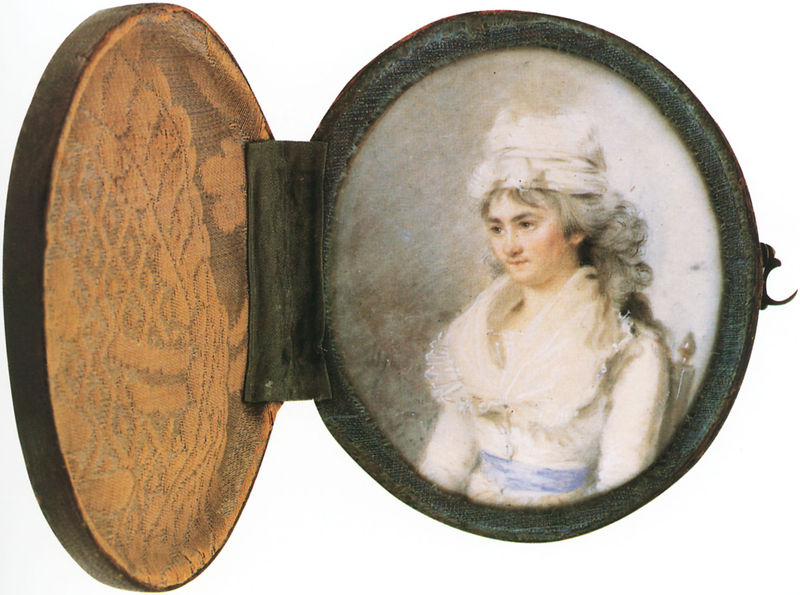
Titel: Jeune inconnue au bonnet
Schlagwörter: blau, gemälde, weiß, frau, hut, kleid, stuhl, gürtel, tuch, muster, band, gesicht, kragen, porträt, haare, stoff, halskette, offen, medaillon, gemalt, anhänger, medallion, erinnerung, verschluss, stoffbezug, medalion, offene